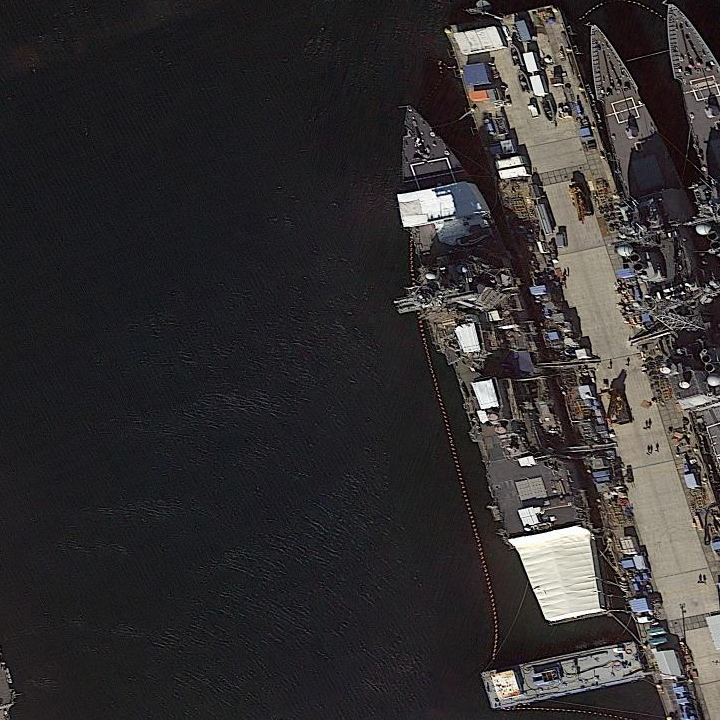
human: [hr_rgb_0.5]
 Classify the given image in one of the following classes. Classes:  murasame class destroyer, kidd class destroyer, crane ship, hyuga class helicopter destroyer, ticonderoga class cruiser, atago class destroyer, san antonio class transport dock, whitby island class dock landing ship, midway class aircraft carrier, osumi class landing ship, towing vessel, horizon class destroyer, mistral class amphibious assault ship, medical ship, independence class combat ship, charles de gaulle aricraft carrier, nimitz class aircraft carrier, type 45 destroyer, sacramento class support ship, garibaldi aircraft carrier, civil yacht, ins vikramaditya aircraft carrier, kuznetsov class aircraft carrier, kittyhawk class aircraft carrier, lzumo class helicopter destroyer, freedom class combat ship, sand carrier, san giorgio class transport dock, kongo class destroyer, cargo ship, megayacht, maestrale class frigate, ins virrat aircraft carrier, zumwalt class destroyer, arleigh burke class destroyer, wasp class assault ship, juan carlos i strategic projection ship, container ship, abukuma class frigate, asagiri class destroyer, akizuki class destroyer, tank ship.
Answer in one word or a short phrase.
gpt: Arleigh Burke class destroyer